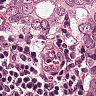
Metastatic tissue present: yes